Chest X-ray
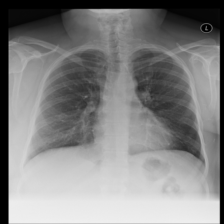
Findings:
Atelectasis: negative
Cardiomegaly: negative
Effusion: negative
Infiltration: positive
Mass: negative
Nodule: negative
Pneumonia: negative
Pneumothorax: negative
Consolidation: negative
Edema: negative
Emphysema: negative
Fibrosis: negative
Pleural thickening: negative
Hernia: negative